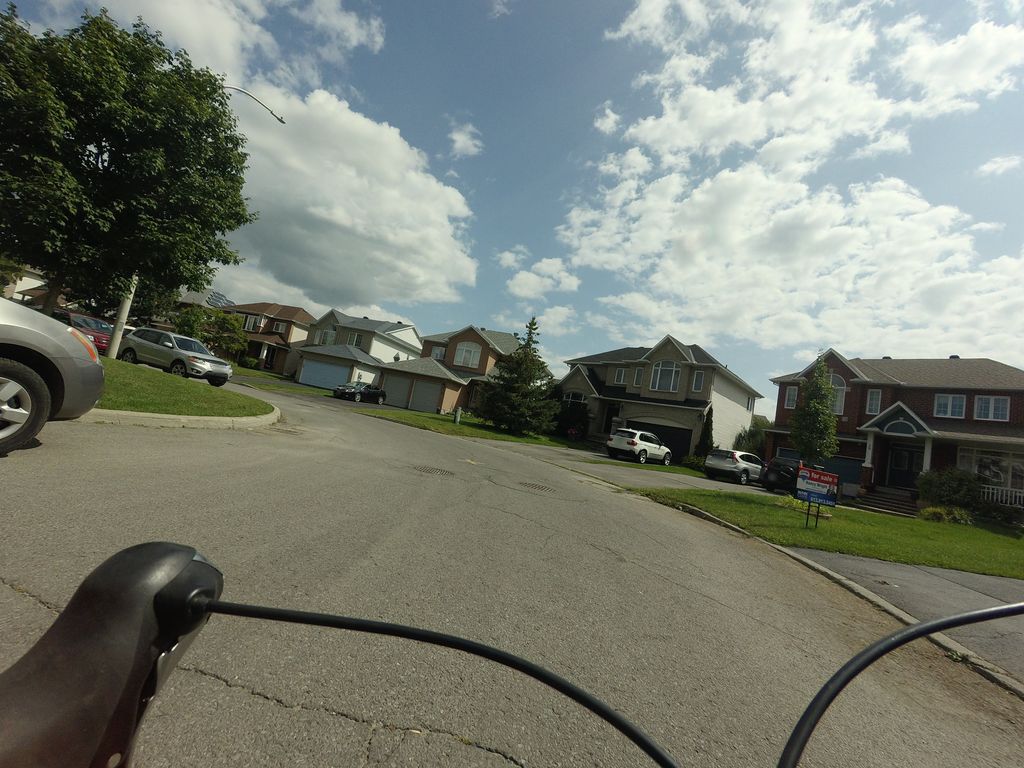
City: ottawa-gatineau